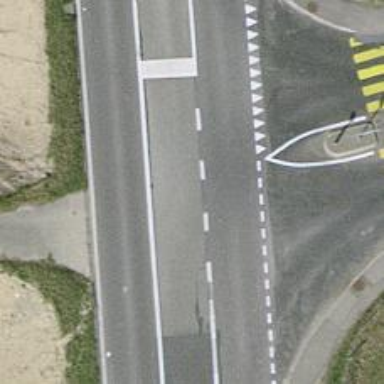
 equipped with cycle lane on both sides."